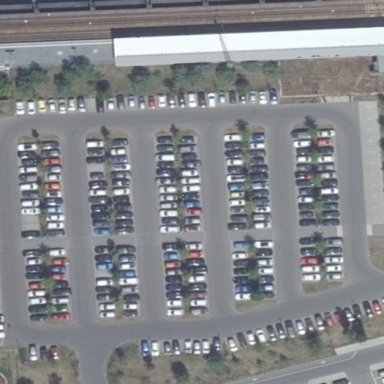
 specifically designed for train commuters."